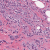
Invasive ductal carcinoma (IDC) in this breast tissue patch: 1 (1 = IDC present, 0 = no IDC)